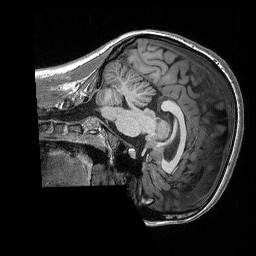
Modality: T1w
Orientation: sagittal
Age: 23
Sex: female
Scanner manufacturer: siemens
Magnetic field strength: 3 T
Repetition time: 2.3 s
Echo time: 0.00298 s